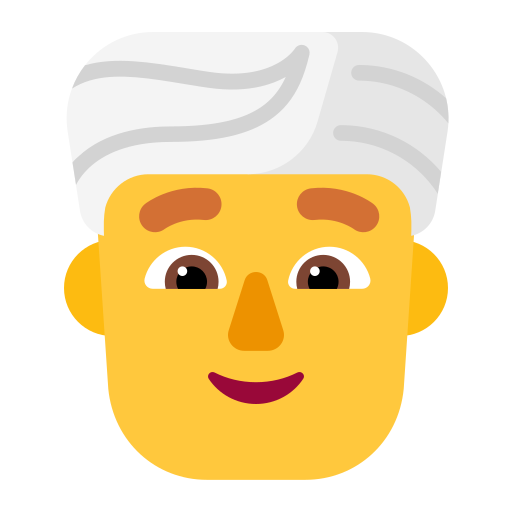
man wearing turban flat default